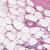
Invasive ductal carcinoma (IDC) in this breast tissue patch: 1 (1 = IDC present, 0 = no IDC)